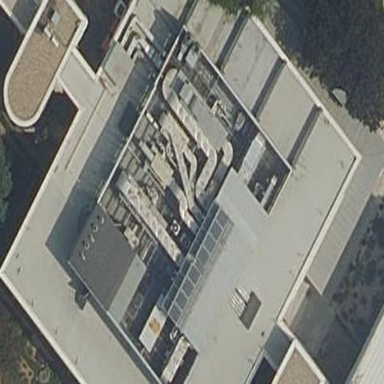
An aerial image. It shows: Office building.